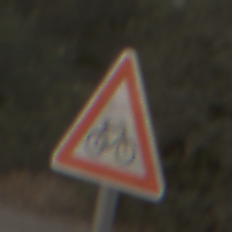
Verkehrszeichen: RadverkehrLinks
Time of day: SunriseSunset
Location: Outdoor (RoadRail)
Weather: PartlyCloudy
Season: NotSpecified
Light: Natural